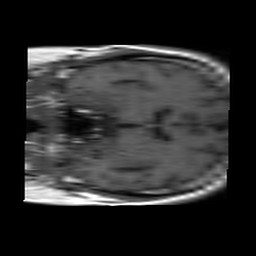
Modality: T1w
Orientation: coronal
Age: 51
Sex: male
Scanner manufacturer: philips
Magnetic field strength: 1.5 T
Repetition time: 0.375 s
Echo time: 0.011 s